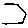
Label: hexagon